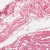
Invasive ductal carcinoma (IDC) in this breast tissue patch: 0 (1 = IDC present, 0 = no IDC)